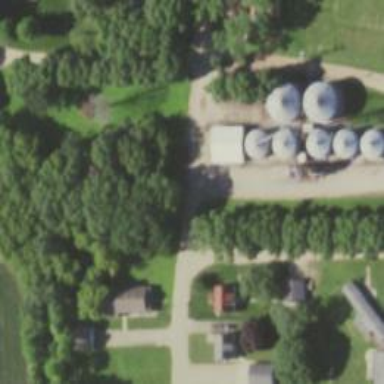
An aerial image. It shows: Silo.